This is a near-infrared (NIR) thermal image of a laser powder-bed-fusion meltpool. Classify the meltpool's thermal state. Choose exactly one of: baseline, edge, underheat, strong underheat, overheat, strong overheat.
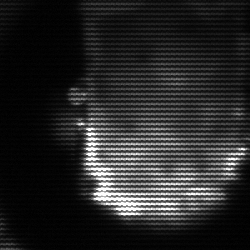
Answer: baseline